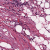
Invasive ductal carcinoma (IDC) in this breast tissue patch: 1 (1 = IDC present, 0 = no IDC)